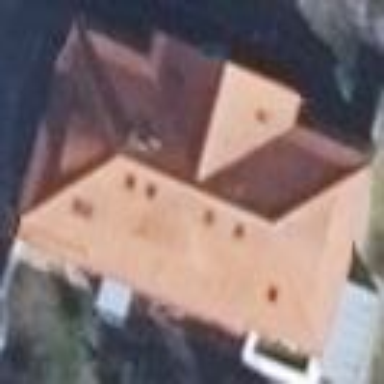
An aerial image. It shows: Detached building with mansard roof.